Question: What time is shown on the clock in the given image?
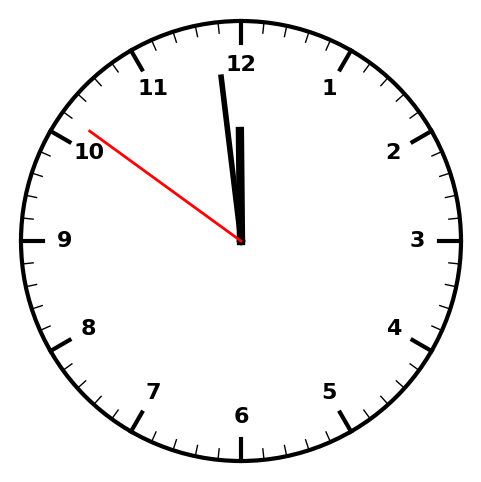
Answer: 11:58:51